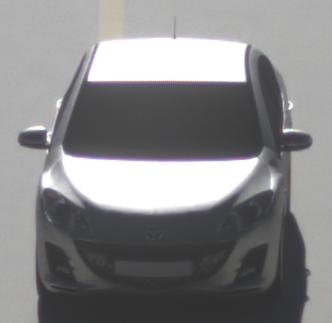
Make: Mazda
Model: 3 1.6
Detailed model: 3 (BL)
Model produced from: 2009/05
Model produced until: 2010/12
Doors: 5
Color: white
Road condition: dry road
Daytime: morning or afternoon
Contrast: high contrast